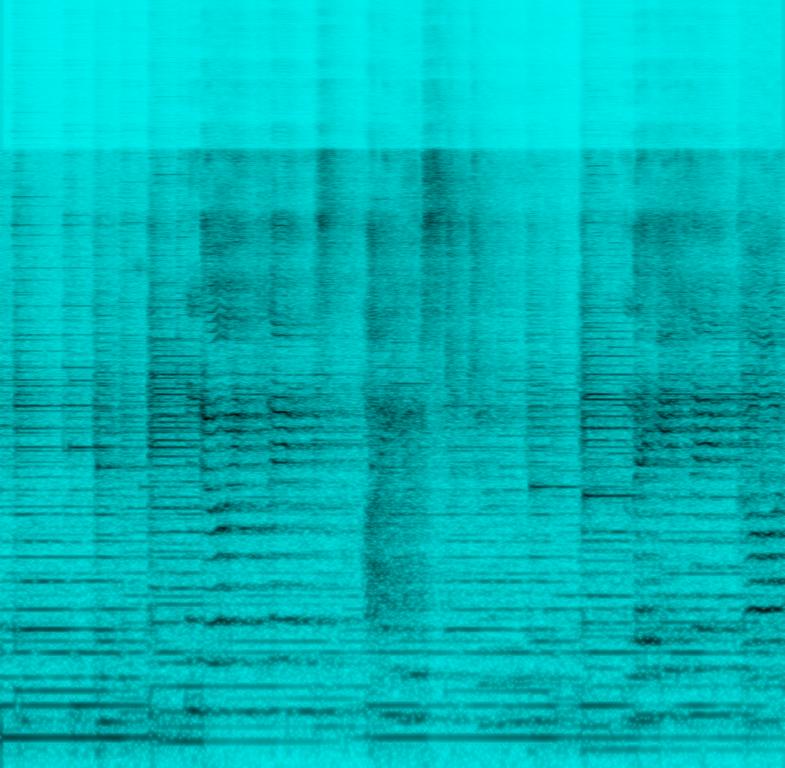
The low quality recording features a live performance that consists of a flat female vocal singing over electric rhythm guitar melody. It sounds passionate, reverberant and emotional. The recording is noisy and in mono, as it was probably recorded with a phone.